Question: This is more of a HTTP spec question than a Sitecore question.
I have a 404 error page set up in Sitecore:
'''
<setting name="ItemNotFoundUrl" value="/404.aspx" />
'''
So, when a user accesses a non-existent page (e.g. www.example.com/xyz) they get redirected to my custom 404 page (e.g. www.example.com/404.aspx).
Sitecore performs the redirect using a 302 as seen in the Firebug screenshot below:

Is this a problem? i.e. will Google and other search engines index my 404 page at the URL www.example.com/xyz? The site in question was originally set up to return "200 OK" responses from the 404 page (bad!) and so search engines have been indexing the sites 404 page whenever they've found a broken link into the site.
I'd assume that since 302 is just a redirect, the status code at the final (custom 404) URL will be what any client is supposed to assume applies to the initial (redirecting) URL.
If this a problem, what's the canonical spec / documentation that makes that clear?
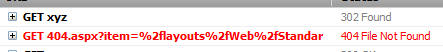
Answer: That is a problem indeed. Because google will now think the '404.aspx' page does not exist and will think the non-existing item is temporarily redirected.
I came up with a solution for this and <URL>.
What it does basically is determine that the item is non-existing (through a pipeline processor), then retrieve the contents of the 404 page by requesting it using a WebRequest and return that contents to the browser with a 404 status code.